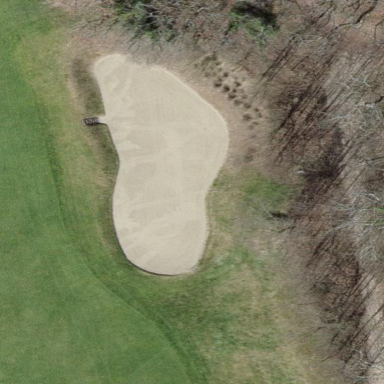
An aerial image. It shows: Sandy area is golf bunker.